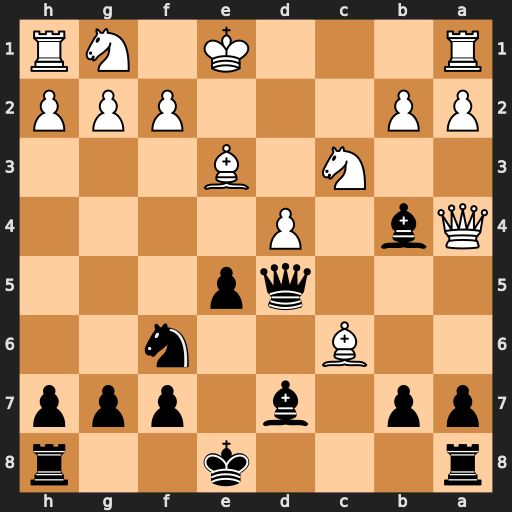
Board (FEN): r3k2r/pp1b1ppp/2B2n2/3qp3/Qb1P4/2N1B3/PP3PPP/R3K1NR
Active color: b
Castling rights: KQkq
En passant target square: -
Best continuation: Bxc3+ bxc3 Bxc6